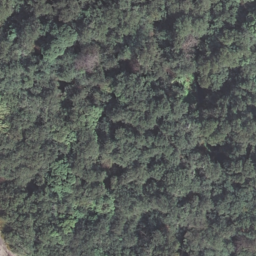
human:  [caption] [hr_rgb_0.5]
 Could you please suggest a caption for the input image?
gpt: Lots of dark green trees constitute a dense forest .

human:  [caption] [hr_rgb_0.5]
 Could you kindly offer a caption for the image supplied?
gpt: This is a dense forest with lots of dark green trees .

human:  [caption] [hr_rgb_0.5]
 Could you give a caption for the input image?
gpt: There are lots of dark green plants in the dense forest .

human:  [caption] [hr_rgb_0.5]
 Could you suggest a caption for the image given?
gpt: There are lots of dark green trees in the dense forest .

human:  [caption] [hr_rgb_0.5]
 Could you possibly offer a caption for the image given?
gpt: Lots of dark green trees constitute a dense forest .